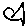
Label: fish